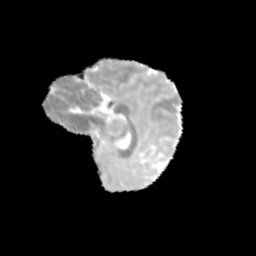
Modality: MD
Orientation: sagittal
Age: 10
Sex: female
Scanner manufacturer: siemens
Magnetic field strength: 3 T
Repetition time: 3.8 s
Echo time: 0.07 s